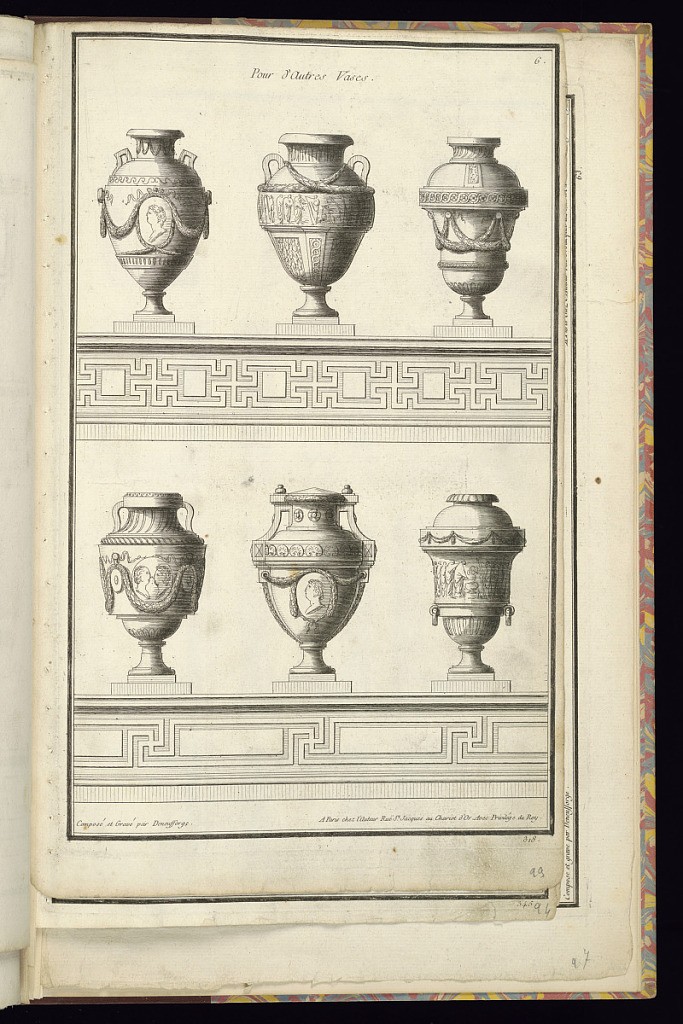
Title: Pour d’Autres Vases
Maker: Jean-François de Neufforge, Flemish, 1714 – 1791
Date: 1763
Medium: Etching and engraving on laid paper
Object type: Print
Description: Six designs for vases decorated with neoclassical motifs and ornament featuring festoons of leaves, roundel portraits, figures, gadrooning, rosettes, shells, drapery, fluting, and Vitruvian wave and meandering patterns. The vases are in two rows of three with the bases decorated with a meander or Greek key motif. The plate is titled, numbered, and signed.